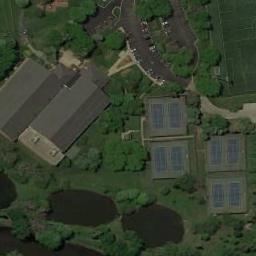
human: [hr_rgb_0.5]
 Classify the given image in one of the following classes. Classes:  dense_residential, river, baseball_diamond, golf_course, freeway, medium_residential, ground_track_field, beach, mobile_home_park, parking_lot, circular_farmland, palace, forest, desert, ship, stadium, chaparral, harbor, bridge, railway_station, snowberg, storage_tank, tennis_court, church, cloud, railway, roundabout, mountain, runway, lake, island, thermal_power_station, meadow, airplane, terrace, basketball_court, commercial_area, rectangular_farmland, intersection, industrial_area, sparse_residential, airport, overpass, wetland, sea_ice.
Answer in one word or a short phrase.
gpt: tennis_court